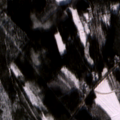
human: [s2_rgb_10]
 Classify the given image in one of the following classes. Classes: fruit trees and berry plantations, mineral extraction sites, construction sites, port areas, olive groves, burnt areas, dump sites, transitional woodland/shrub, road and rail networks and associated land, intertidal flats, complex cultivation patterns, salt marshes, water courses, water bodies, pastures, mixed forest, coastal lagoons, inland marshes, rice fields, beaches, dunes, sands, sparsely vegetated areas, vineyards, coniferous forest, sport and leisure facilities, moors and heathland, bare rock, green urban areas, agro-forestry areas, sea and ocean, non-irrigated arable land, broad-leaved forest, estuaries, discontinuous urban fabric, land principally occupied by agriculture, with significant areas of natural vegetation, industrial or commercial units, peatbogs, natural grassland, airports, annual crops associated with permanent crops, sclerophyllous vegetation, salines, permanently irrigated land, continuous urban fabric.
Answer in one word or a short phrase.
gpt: land principally occupied by agriculture, with significant areas of natural vegetation, coniferous forest, mixed forest, transitional woodland/shrub